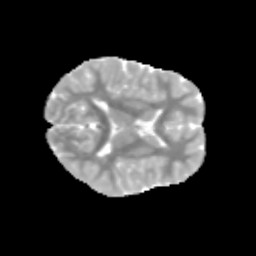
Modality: MD
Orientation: axial
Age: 11
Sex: male
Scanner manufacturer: siemens
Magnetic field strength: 3 T
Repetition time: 3.8 s
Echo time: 0.07 s